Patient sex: F
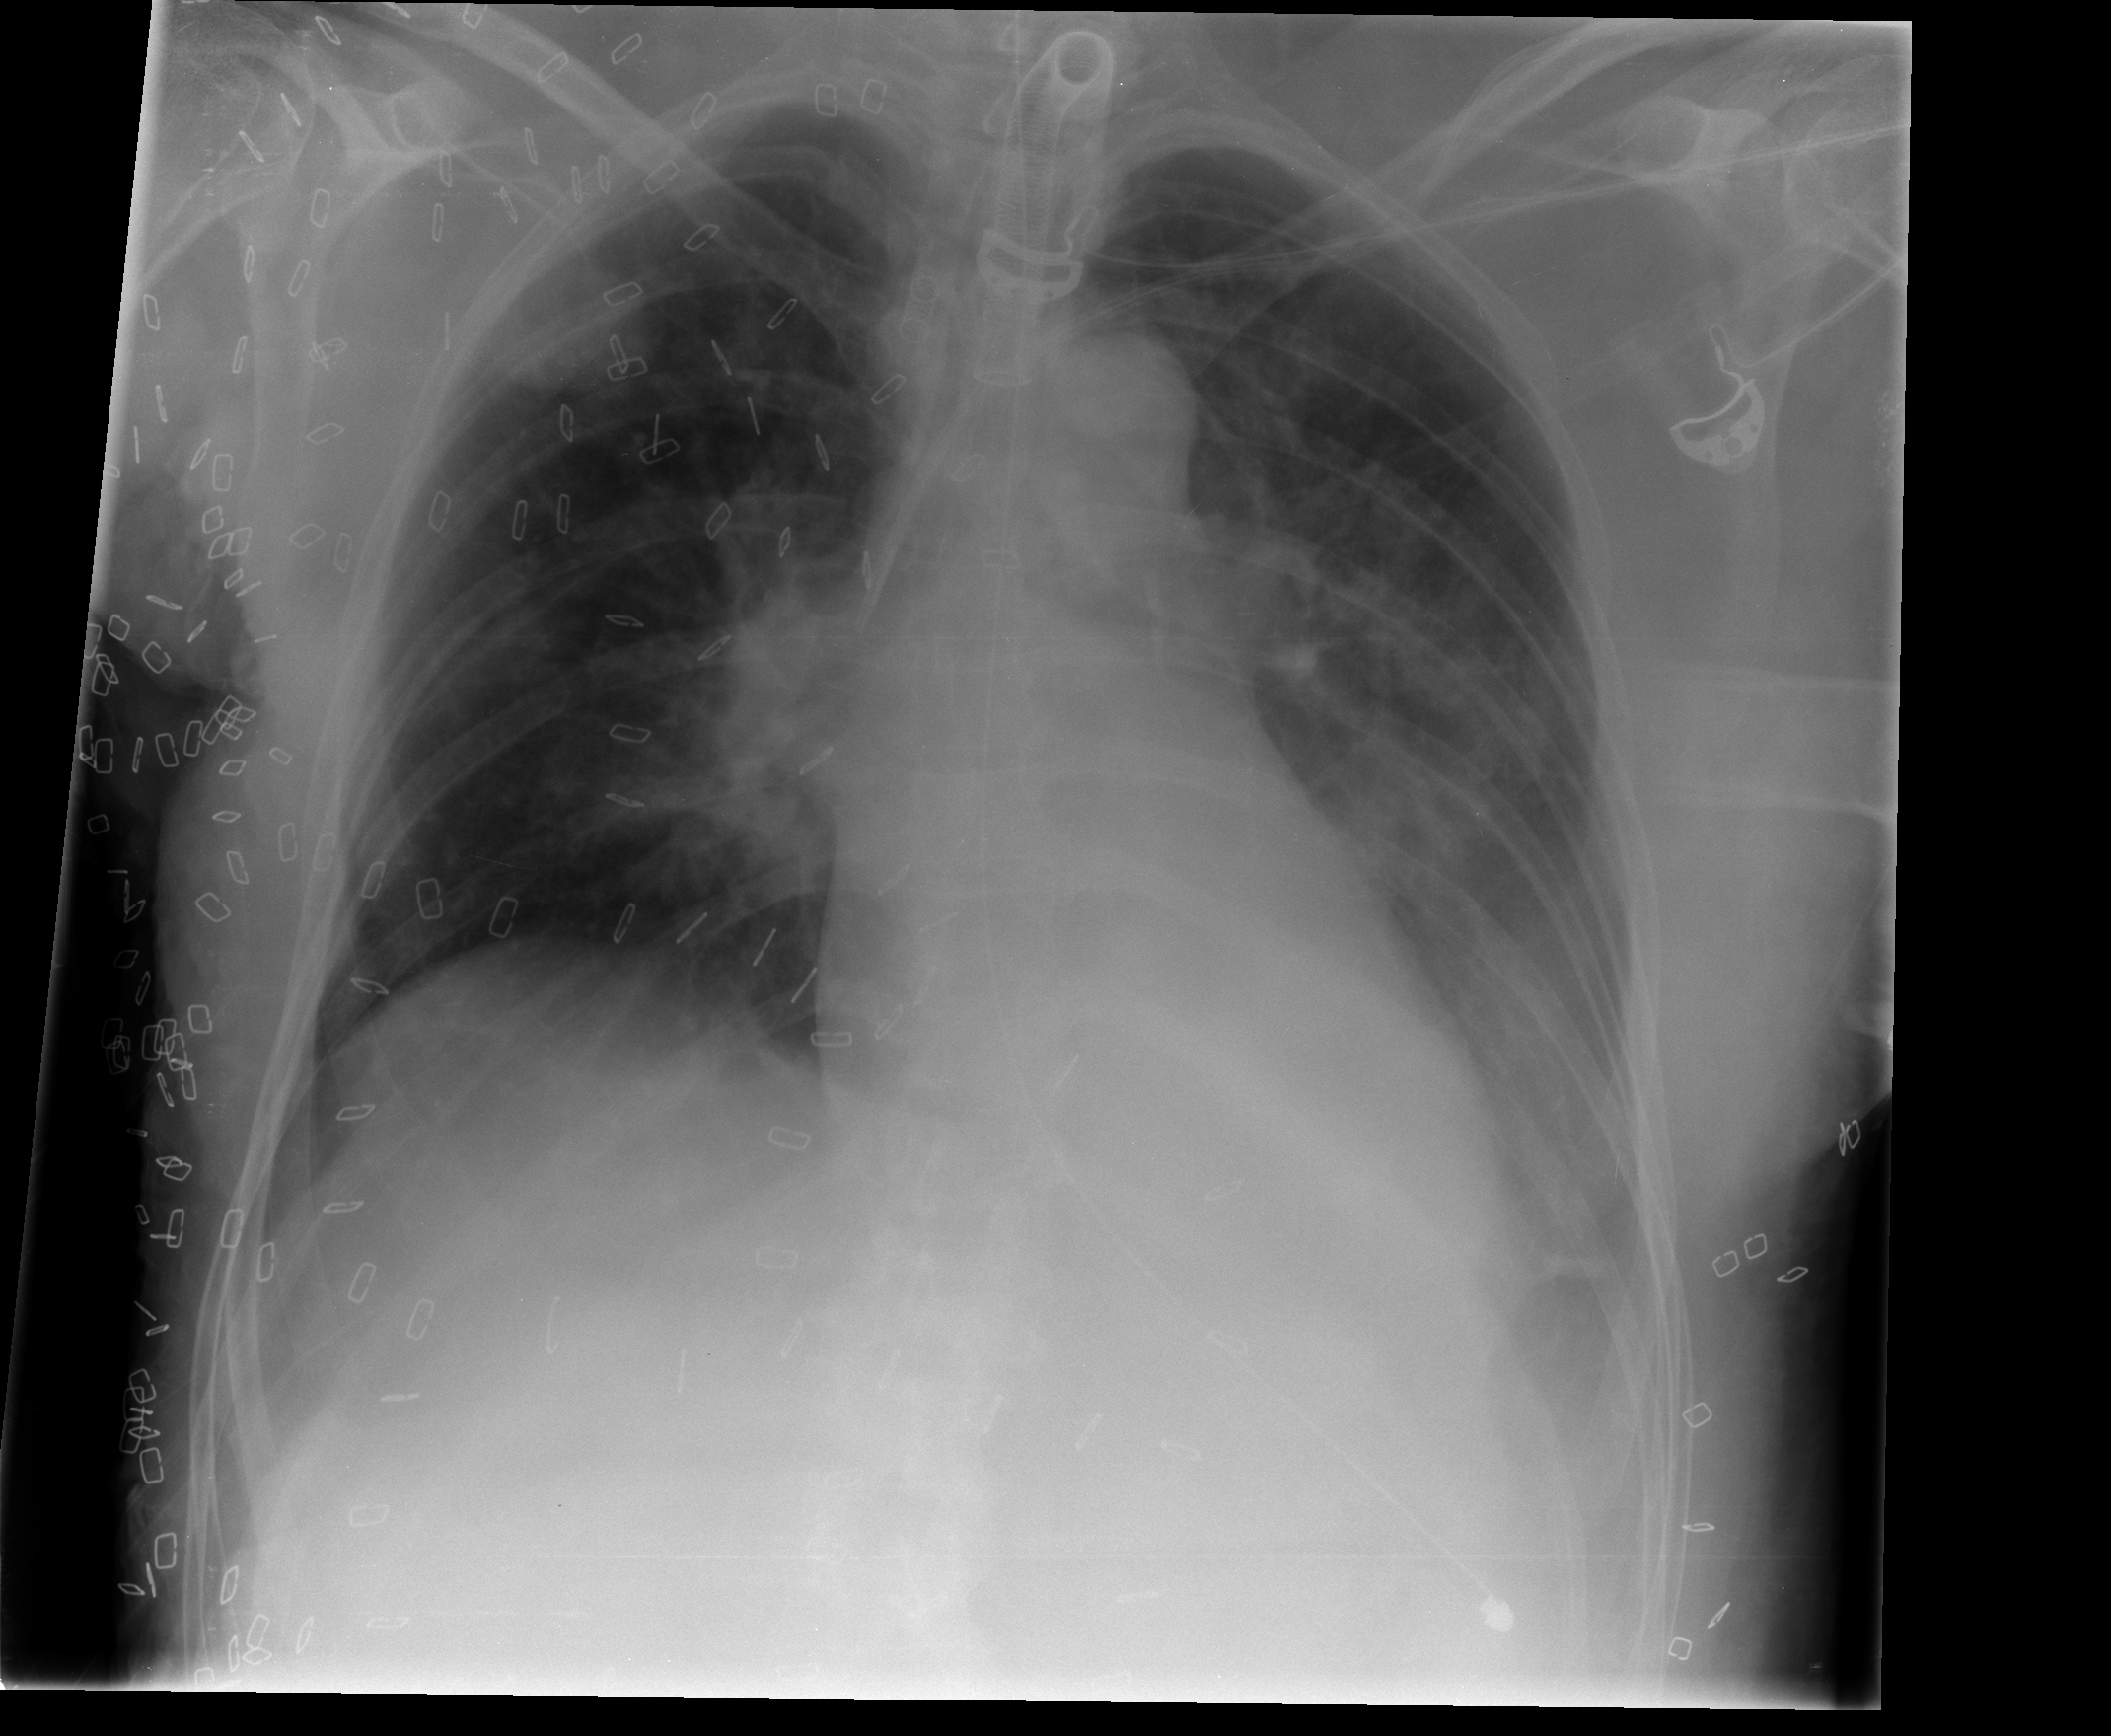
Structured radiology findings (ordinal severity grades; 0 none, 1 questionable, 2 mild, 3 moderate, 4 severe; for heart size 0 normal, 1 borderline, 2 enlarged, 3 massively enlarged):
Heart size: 0
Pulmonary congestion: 0
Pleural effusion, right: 1
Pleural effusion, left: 2
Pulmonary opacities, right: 2
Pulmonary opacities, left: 2
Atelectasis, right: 2
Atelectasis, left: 2